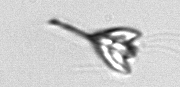
Label: Pyramimonas_longicauda